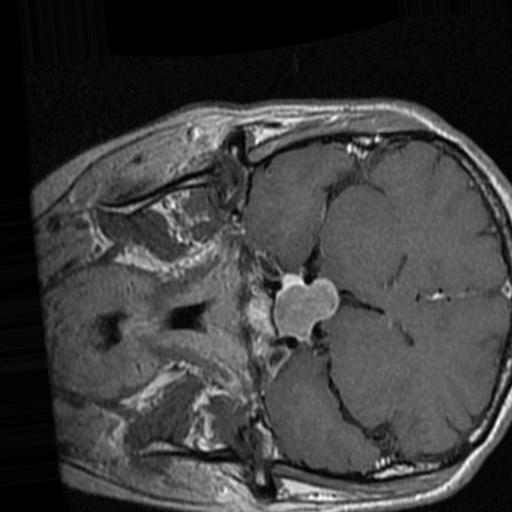
Label: brain_tumor